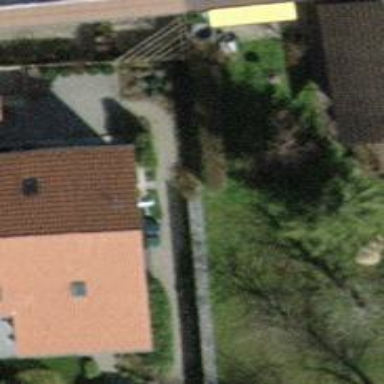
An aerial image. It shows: Hedge barrier.